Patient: sex F, age 63
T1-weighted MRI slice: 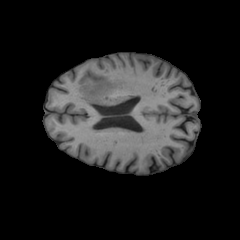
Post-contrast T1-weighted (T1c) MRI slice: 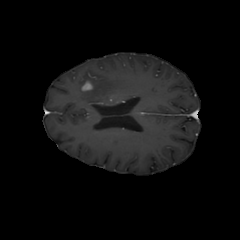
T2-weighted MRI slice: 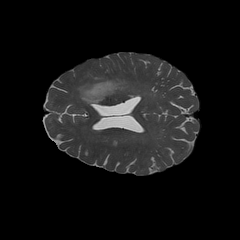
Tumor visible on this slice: yes
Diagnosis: Glioblastoma, IDH-wildtype
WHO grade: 4